Aerial crown-view tile of a tropical tree (Barro Colorado Island, Panama), acquired 20250317:
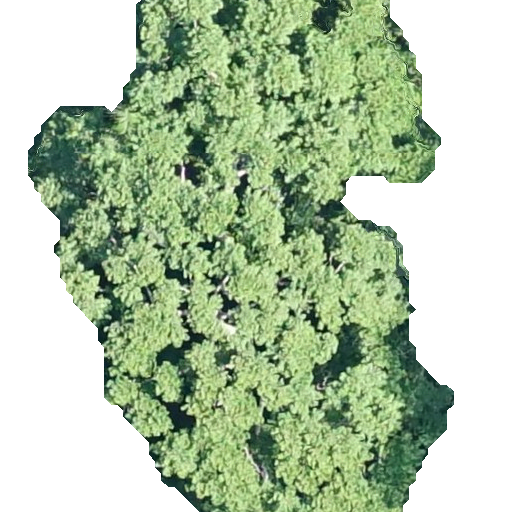
Species: Jacaranda copaia
GBIF accepted scientific name: Jacaranda copaia
Crown area: 263.189 m²